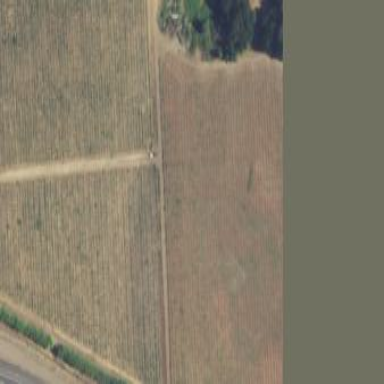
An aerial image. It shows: Vineyard.